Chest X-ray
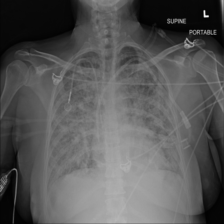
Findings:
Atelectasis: negative
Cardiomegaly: negative
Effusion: negative
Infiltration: positive
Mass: negative
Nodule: positive
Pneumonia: negative
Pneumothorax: negative
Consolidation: negative
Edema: negative
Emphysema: negative
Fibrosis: negative
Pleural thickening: negative
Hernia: negative